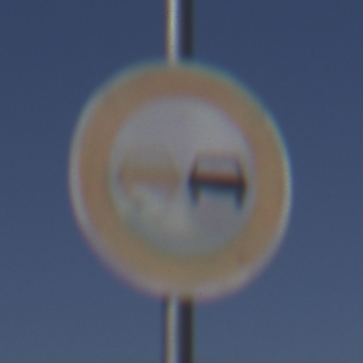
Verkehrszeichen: Ueberholverbot
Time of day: MorningAfternoon
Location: Outdoor (Nature)
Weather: Clear
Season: NotSpecified
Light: Natural